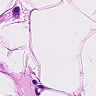
Metastatic tissue present: no